Question: In a Python plot I would like to use a secondary x-axis to display some alternative values. I'm also quite fond of the latex fonts, and would like those fonts to present throughout the plot. However, I find that when I set up my secondary axis, the latex font disappears. Here's a minimum working example:
'''
import numpy as np
import matplotlib.pyplot as plt
Xvalues = np.linspace(0,10,100)
Yvalues = np.sqrt(Xvalues)
Xticks = np.linspace(0,10,6)
AltXvalues = np.log10(Xvalues+1)
AltLabels = ["%.2f" % x for x in AltXvalues] # Round these values
fig = plt.figure()
plt.rcParams['text.usetex'] = True
ax1 = fig.add_subplot(1,1,1)
ax1.plot(Xvalues, Yvalues)
ax1.set_xticks(Xticks)
ax1.set_xlabel('$x_1$')
ax1.set_ylabel('$y$')
ax2 = ax1.twiny()
ax2.set_xlabel('$\log_{10}\,(x_1+1)$')
ax2.set_xticks(Xticks)
ax2.set_xticklabels(AltLabels)
plt.show()
'''

How can I ensure that the latex font is continued on the secondary axis?
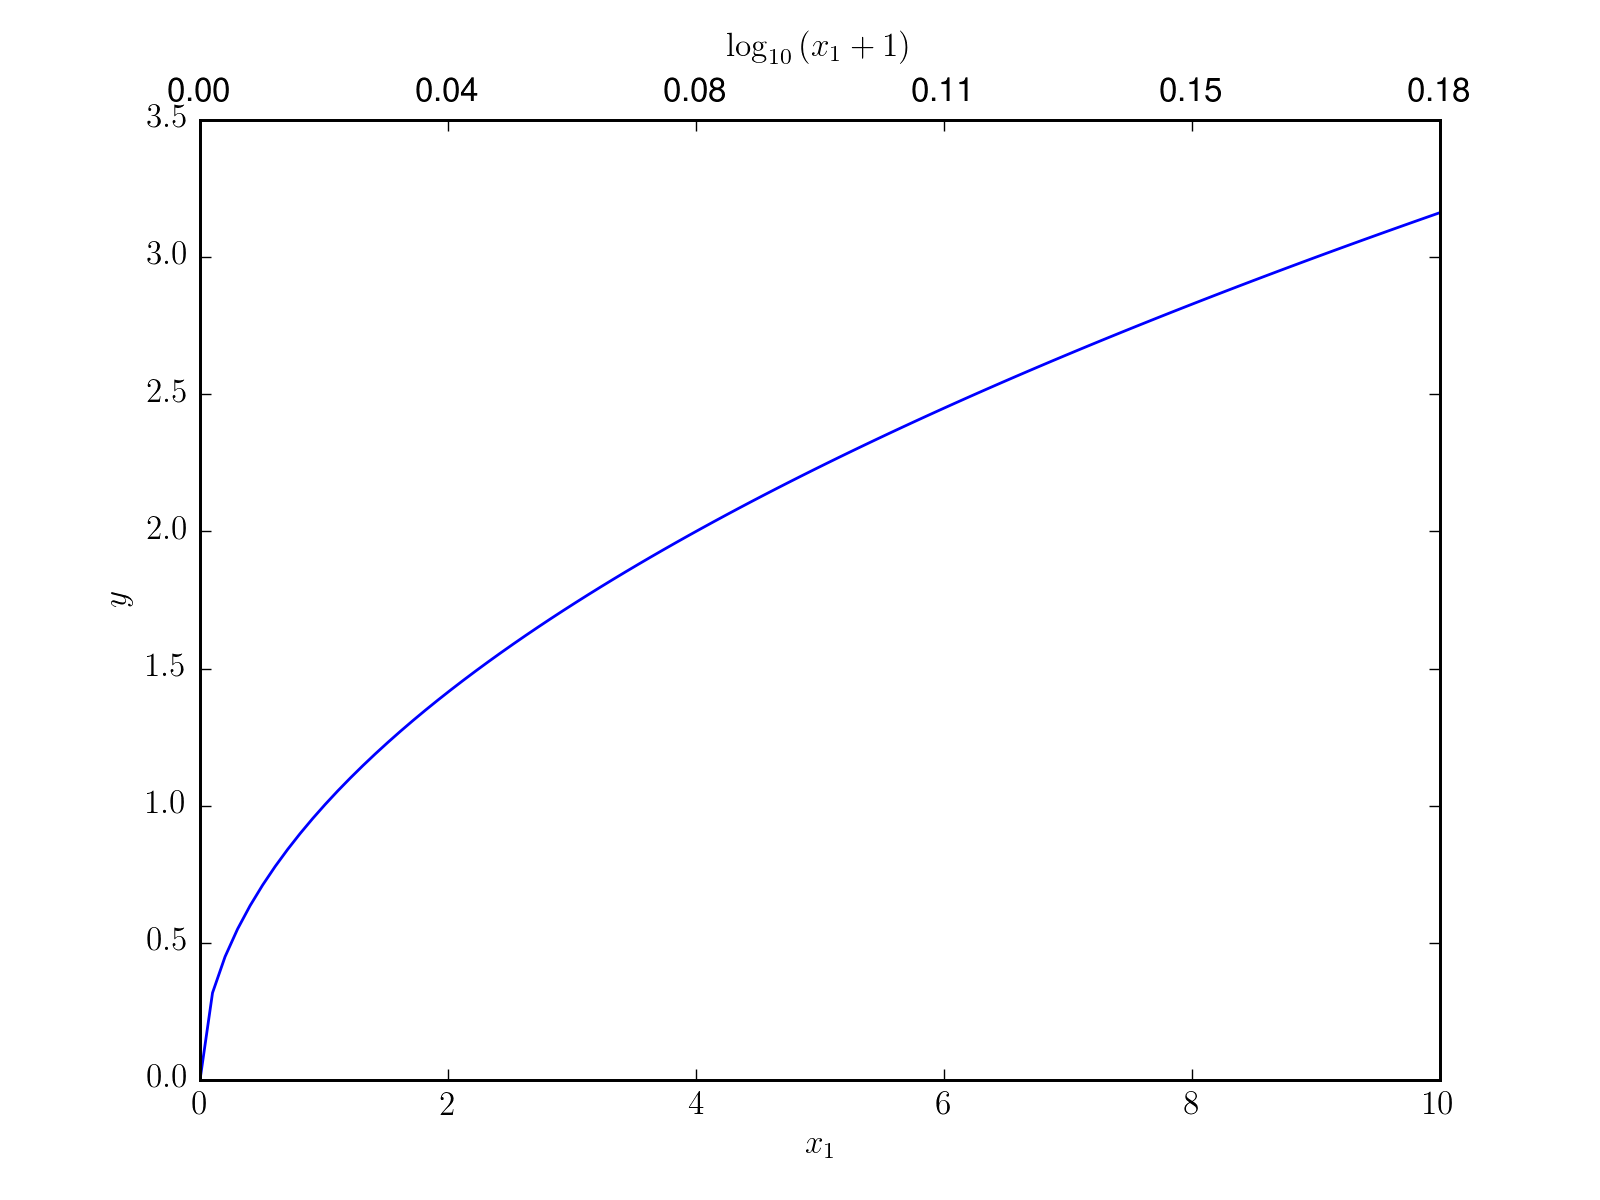
Answer: Its because you are making those labels into strings when you set 'AltLabels'. The different font you see on the primary axis tick labels is because those labels are printed in 'LaTeX''s math-mode. So, the simple fix is to add the math-mode operators to the 'AltLabel' strings:
'''
AltLabels = ["$%.2f$" % x for x in AltXvalues] # Round these values
'''
(Note the '$' signs)
<URL>